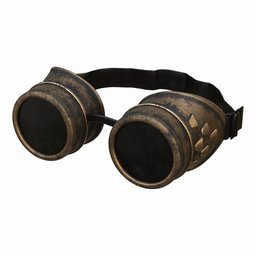
Label: people